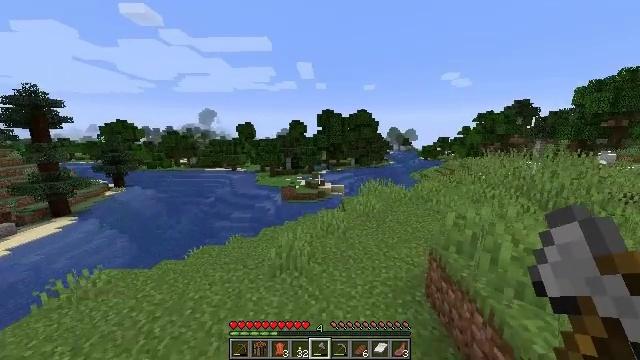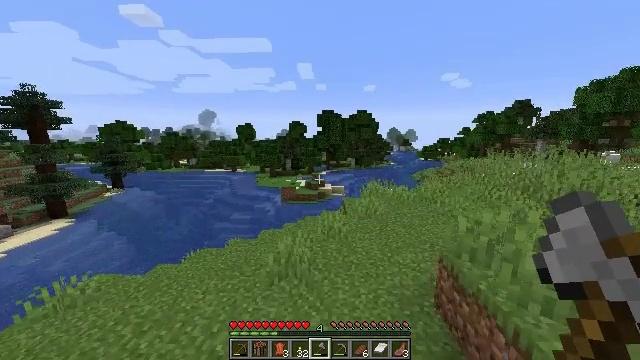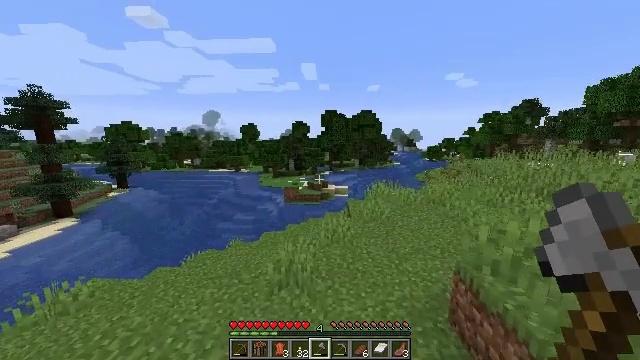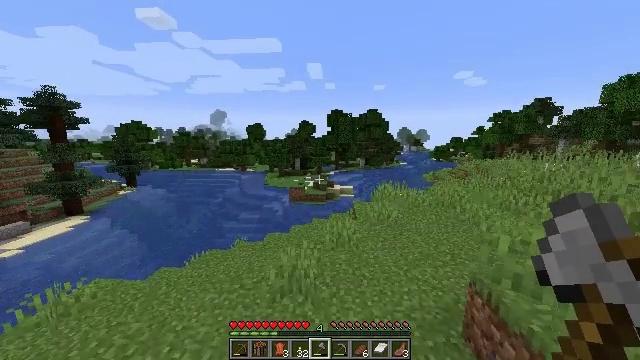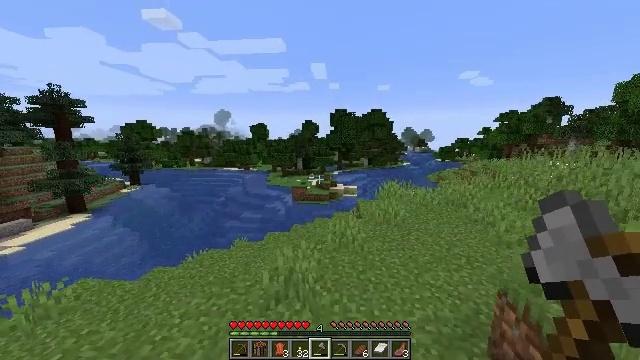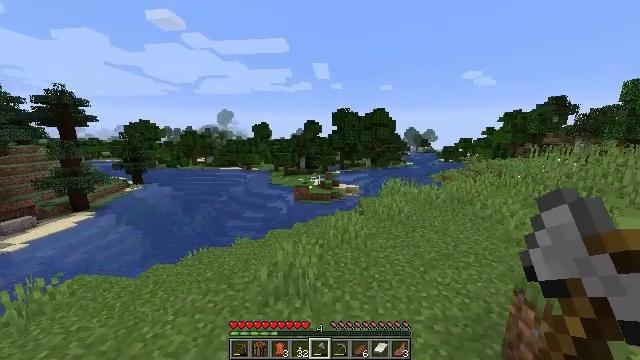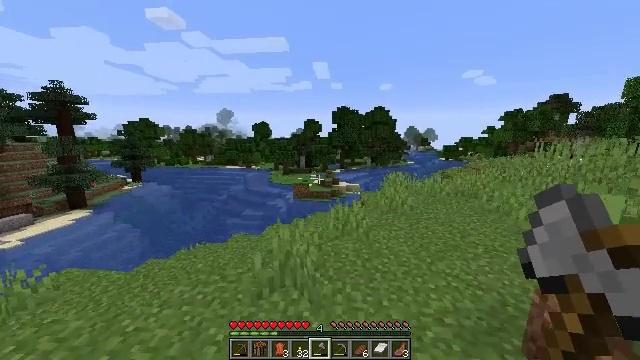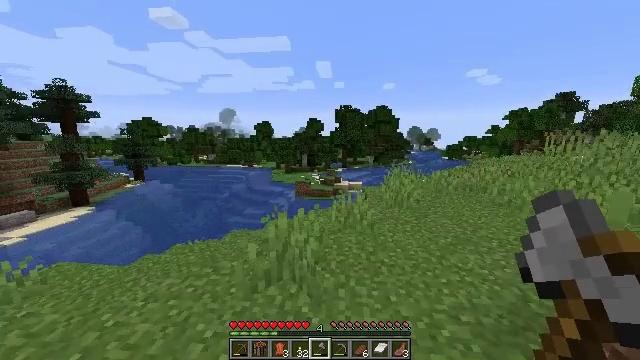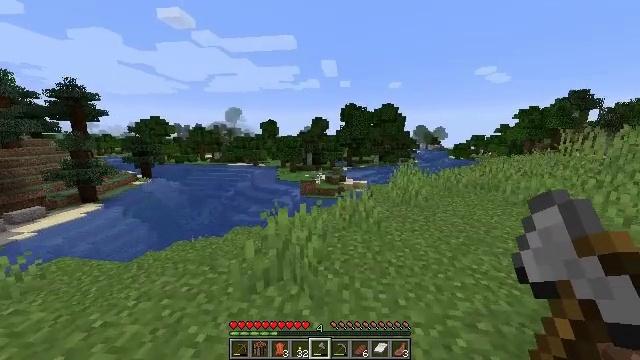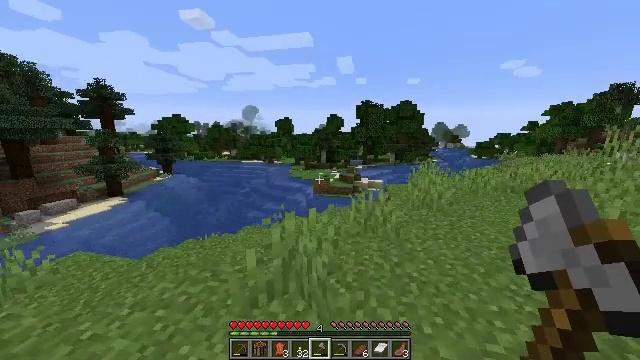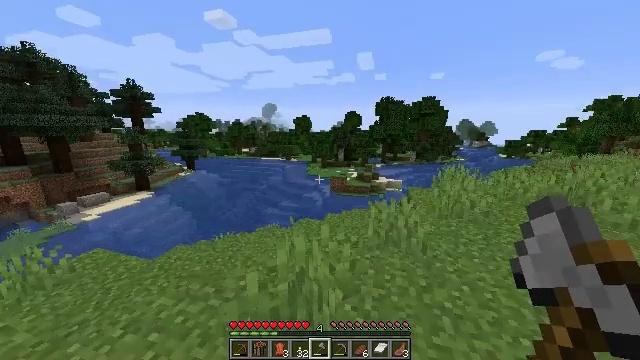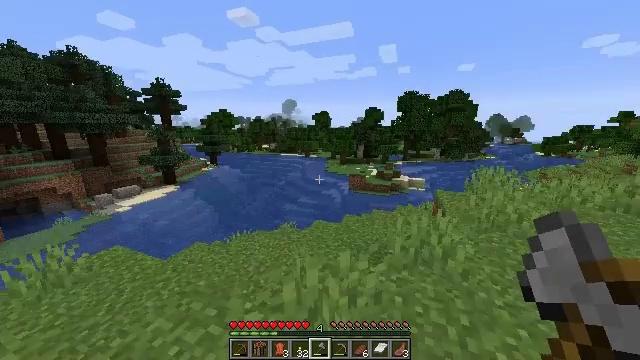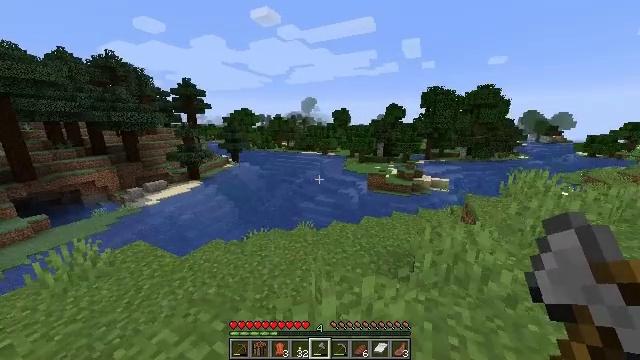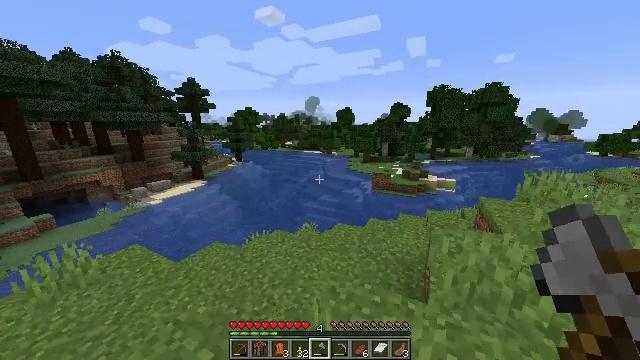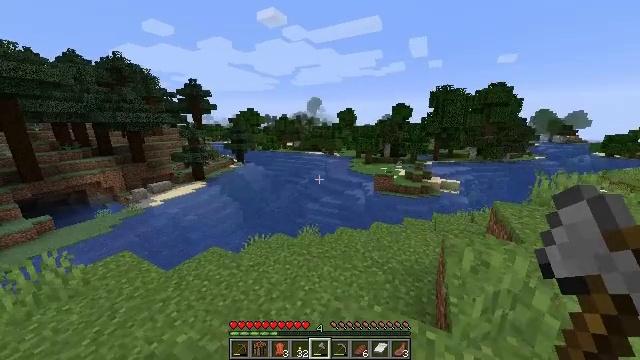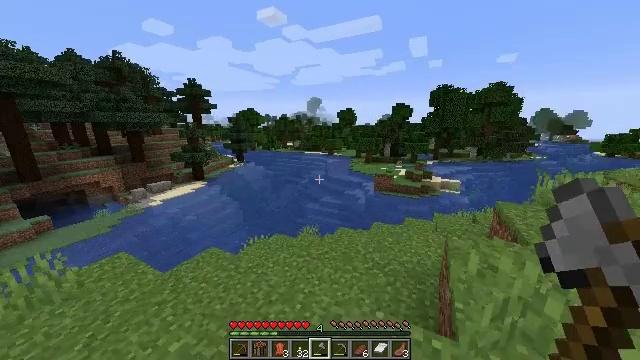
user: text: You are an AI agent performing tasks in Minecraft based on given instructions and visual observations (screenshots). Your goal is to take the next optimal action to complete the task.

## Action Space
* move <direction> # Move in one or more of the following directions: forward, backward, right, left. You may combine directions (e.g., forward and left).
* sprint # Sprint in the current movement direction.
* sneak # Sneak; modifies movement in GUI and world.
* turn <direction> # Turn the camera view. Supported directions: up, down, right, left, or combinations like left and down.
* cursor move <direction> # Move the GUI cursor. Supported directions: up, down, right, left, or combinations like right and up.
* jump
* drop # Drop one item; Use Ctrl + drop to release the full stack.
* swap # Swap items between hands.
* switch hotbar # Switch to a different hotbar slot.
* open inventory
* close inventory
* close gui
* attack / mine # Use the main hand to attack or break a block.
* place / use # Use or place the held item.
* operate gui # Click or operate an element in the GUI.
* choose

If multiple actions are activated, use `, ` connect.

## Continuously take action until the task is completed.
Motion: motion action
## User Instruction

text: Gather dirt.
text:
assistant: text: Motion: move forward, sprint
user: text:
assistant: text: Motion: move forward, sprint
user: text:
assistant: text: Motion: move forward, sprint, turn left
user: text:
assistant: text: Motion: move forward, sprint
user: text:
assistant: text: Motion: move forward, sprint
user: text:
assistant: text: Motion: move forward, sprint
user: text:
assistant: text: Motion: move forward, sprint
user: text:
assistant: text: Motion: move forward, sprint, turn left
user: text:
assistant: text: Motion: move forward, sprint, turn left
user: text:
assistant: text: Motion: move forward, sprint, turn left
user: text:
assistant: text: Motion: move forward, sprint, turn left
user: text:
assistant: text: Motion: move forward, sprint, turn left
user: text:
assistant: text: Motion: move forward, sprint, turn left
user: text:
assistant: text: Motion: move forward, sprint
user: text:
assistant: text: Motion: move forward, sprint
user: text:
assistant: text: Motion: move forward, sprint
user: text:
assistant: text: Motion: move forward, sprint
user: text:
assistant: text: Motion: move forward, sprint, turn left
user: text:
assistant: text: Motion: move forward, sprint
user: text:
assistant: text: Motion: move forward, sprint, turn left
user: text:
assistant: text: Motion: move forward, sprint
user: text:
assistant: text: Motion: move forward, sprint
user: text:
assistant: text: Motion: move forward, sprint
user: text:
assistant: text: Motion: move forward, sprint
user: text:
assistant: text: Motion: move forward, sprint, turn right
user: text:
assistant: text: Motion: move forward, sprint, turn right
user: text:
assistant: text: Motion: move forward, sprint
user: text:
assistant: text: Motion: move forward, sprint
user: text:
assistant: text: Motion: move forward, sprint
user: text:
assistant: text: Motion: move forward, sprint, turn left